Interaction volume radius: 10 \u00c5
Interaction volume height: 15 \u00c5
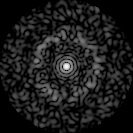
Disorder parameter: 0.8005